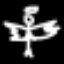
Label: angel